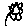
Label: flower